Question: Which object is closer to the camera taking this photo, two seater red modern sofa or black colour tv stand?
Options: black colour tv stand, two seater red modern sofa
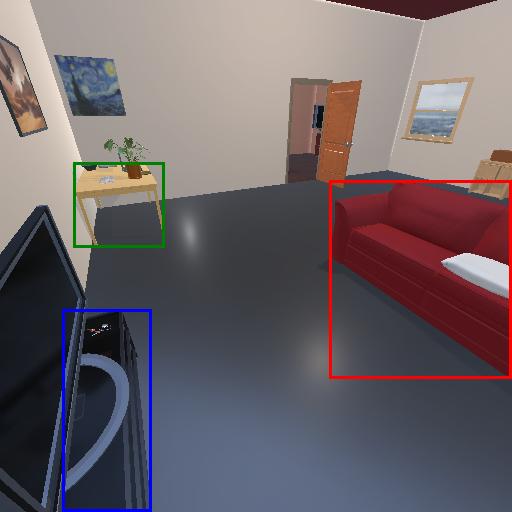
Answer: black colour tv stand